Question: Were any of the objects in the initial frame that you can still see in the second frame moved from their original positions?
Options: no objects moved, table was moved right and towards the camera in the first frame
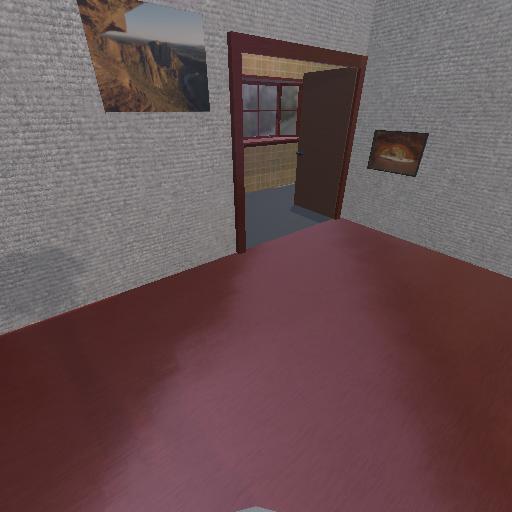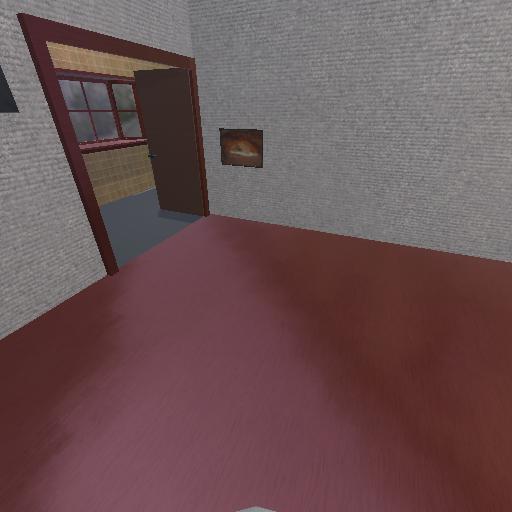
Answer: no objects moved